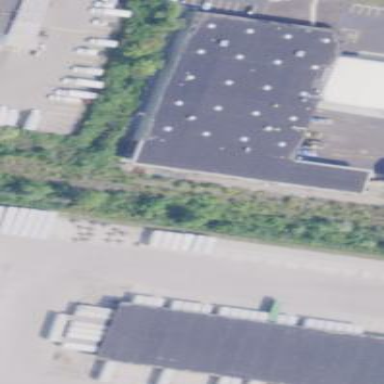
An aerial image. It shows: Building with trade shop.